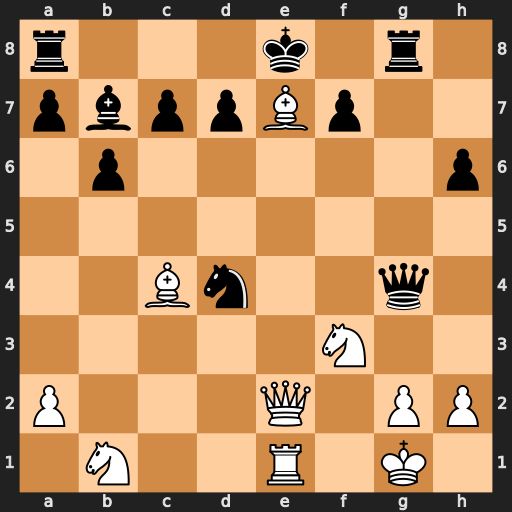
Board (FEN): r3k1r1/pbppBp2/1p5p/8/2Bn2q1/5N2/P3Q1PP/1N2R1K1
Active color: w
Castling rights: q
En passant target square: -
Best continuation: Bxf7+ Kxf7 Ne5+ Ke8 Qxg4 Rxg4 Nxg4